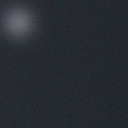
Screen state: off